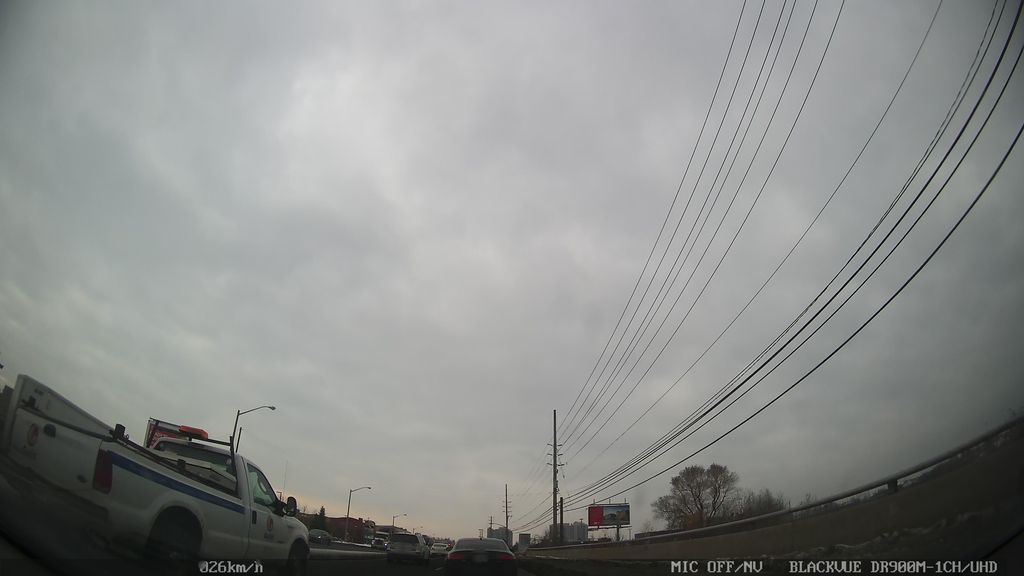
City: toronto